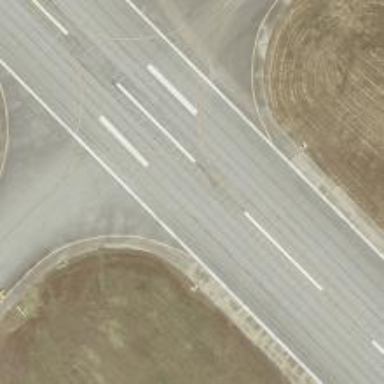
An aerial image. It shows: View of taxiway at the airport.